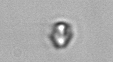
Label: Heterocapsa_rotundata